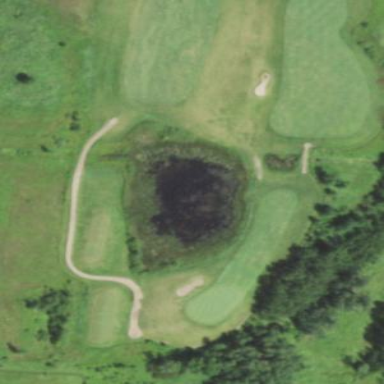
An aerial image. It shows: Water hazard in golf course. The hazard is natural water feature.